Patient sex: M
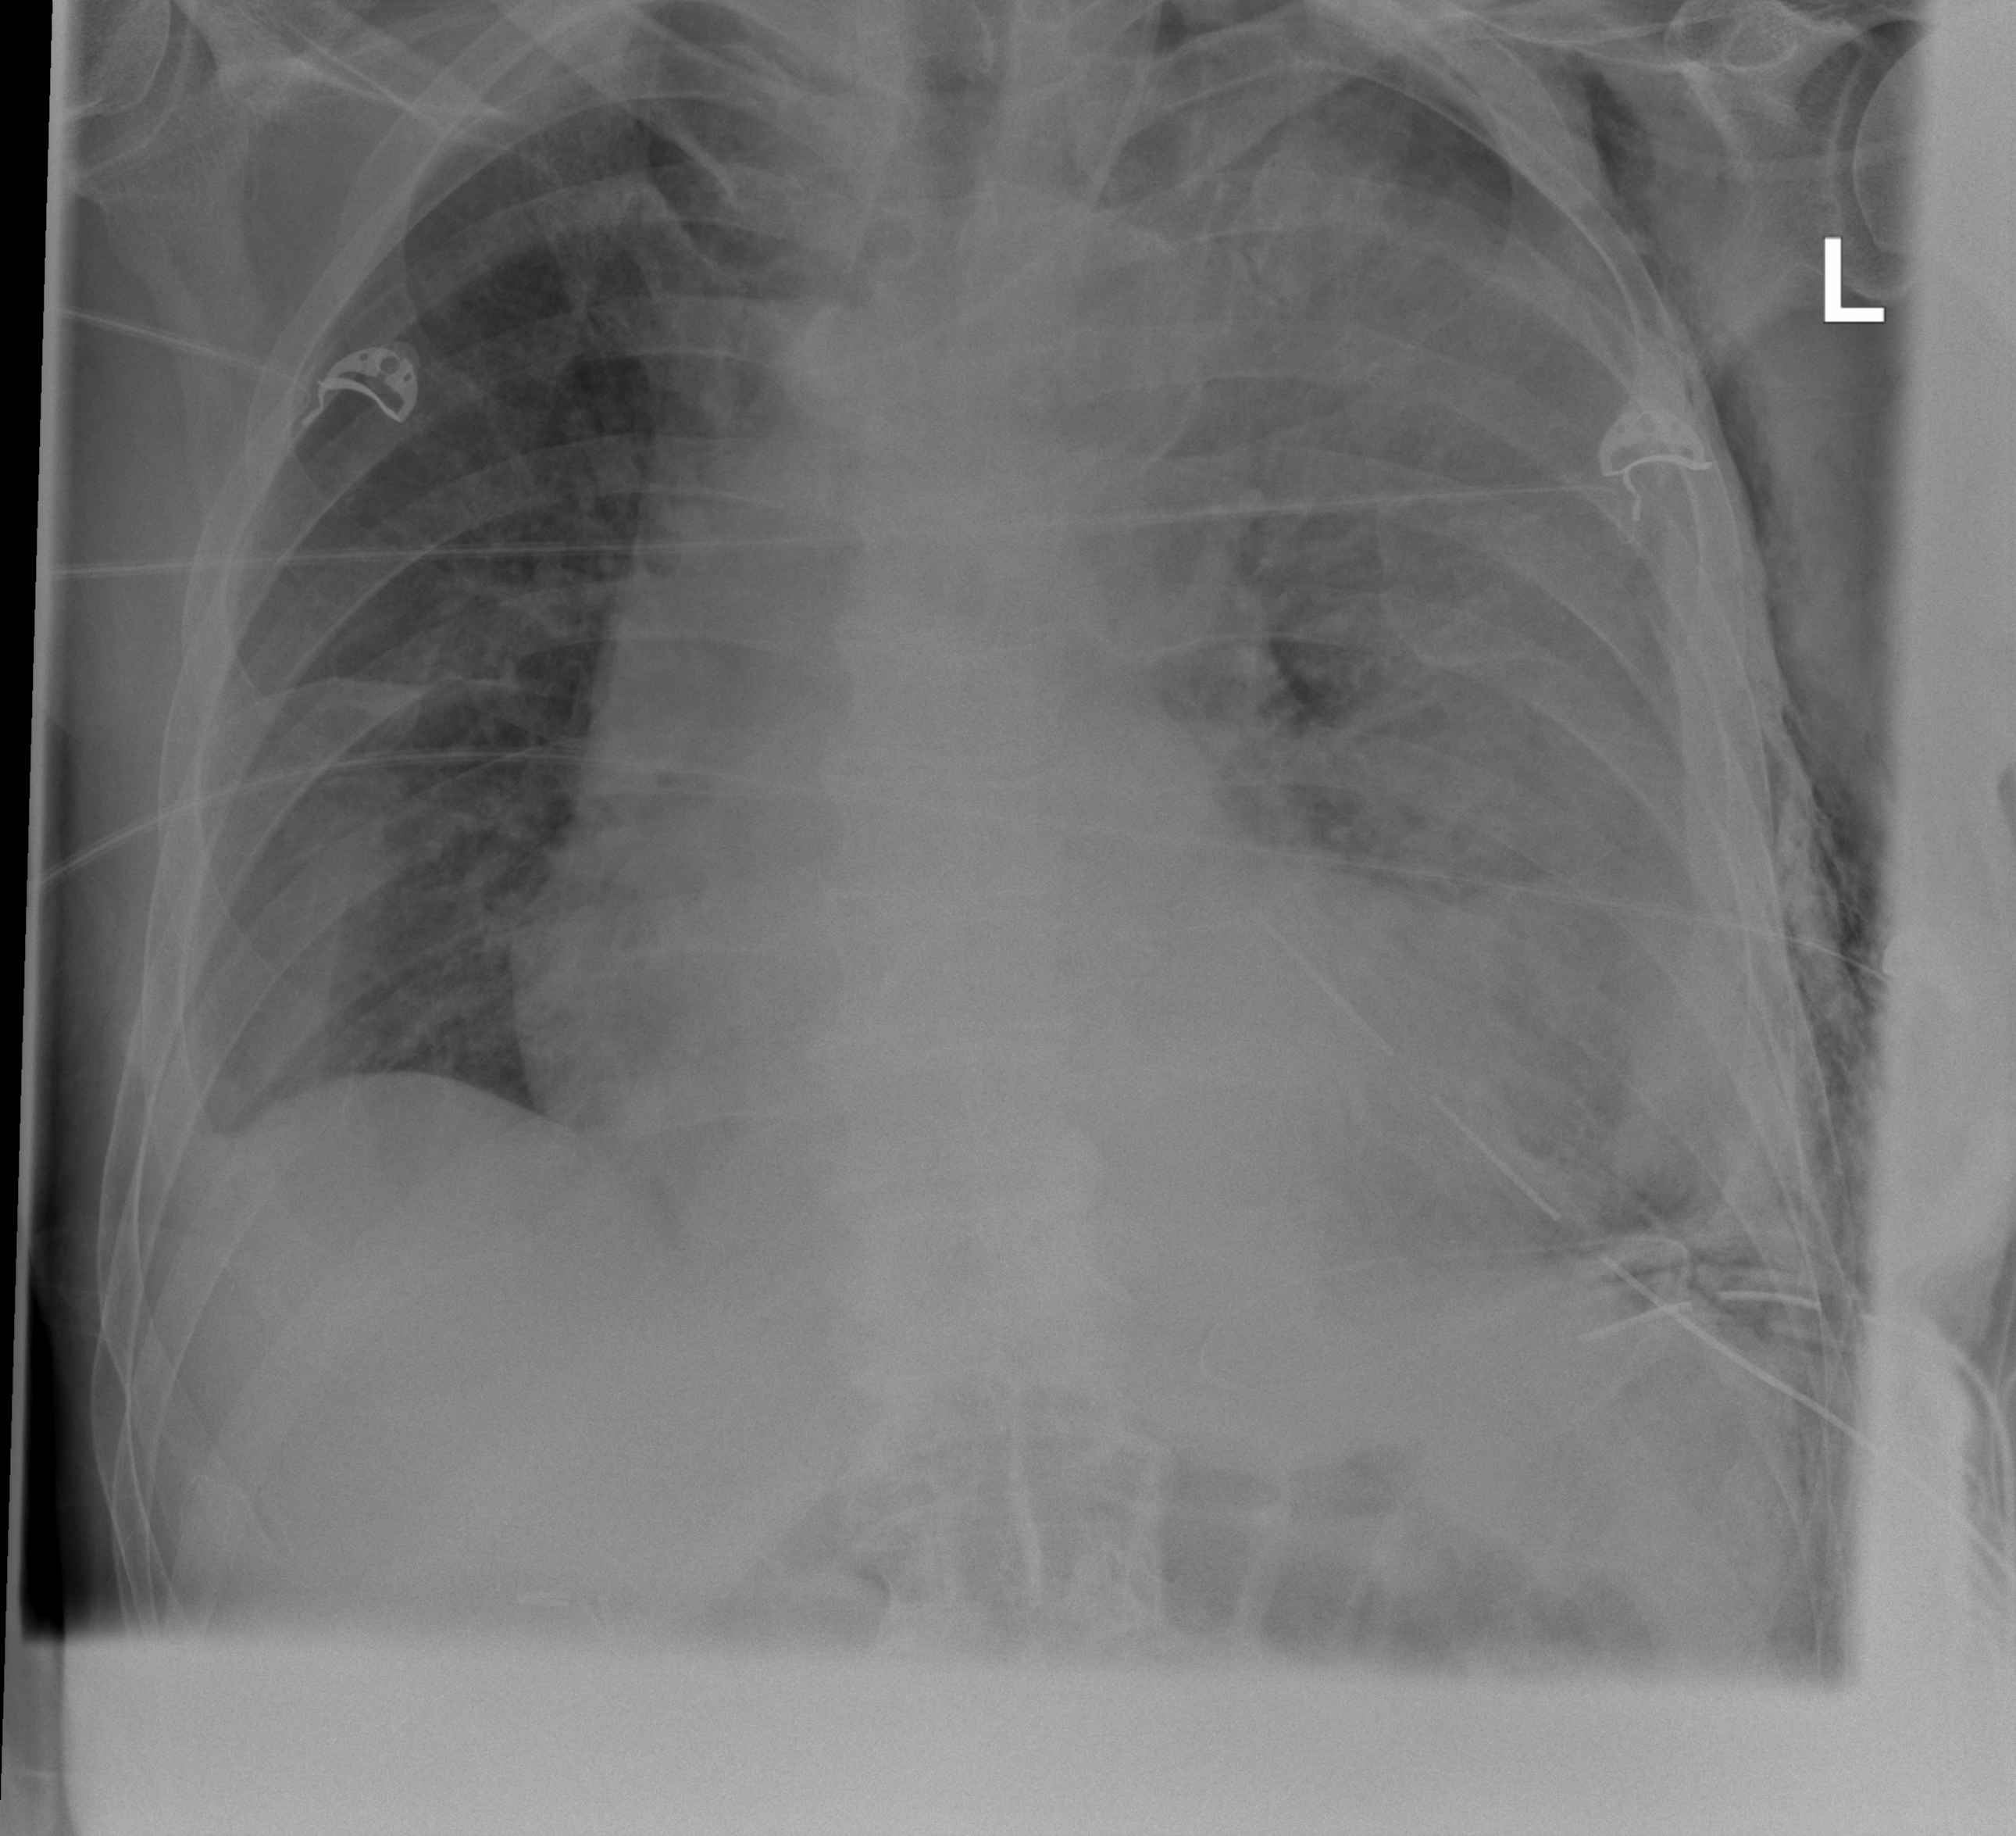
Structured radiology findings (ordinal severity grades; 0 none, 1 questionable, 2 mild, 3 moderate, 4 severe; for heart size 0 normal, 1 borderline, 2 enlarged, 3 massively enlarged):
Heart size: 2
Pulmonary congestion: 0
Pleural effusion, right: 0
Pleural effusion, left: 4
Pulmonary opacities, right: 0
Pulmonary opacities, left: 0
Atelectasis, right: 2
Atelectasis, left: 4